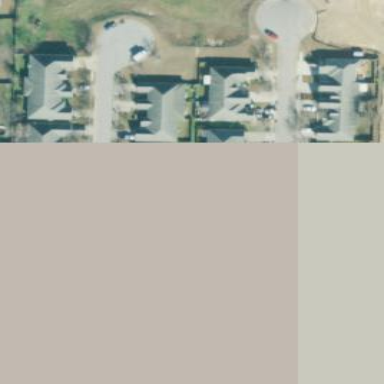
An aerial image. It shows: Residential neighbourhood with terrace houses.